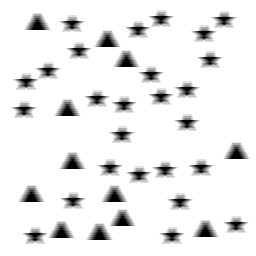
Squares: 0
Triangles: 12
Stars: 26
Total shapes: 38